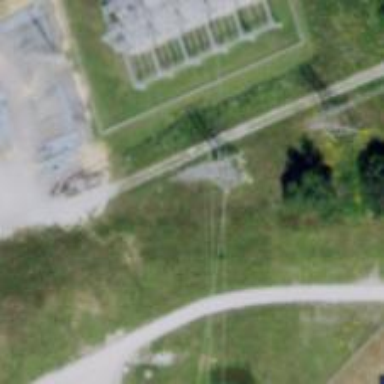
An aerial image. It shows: Power tower.